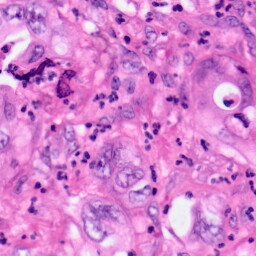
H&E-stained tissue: Pancreatic